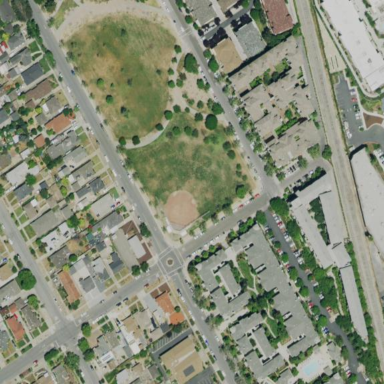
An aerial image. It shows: Unpaved baseball pitch.